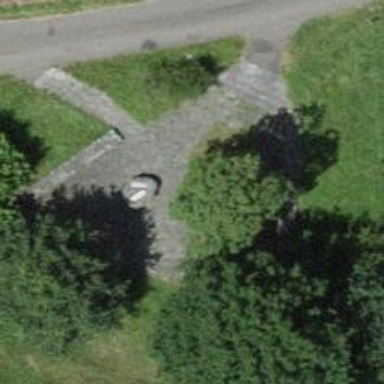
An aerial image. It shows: Bench.